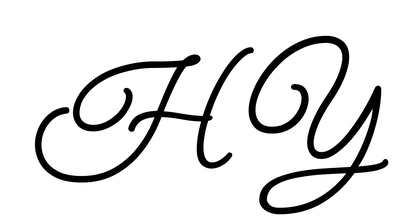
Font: MeowScript-Regular